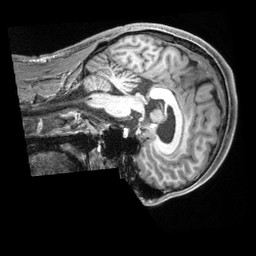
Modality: T1w
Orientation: sagittal
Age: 21
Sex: male
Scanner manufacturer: siemens
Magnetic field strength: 3 T
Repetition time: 2.4 s
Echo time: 0.00226 s